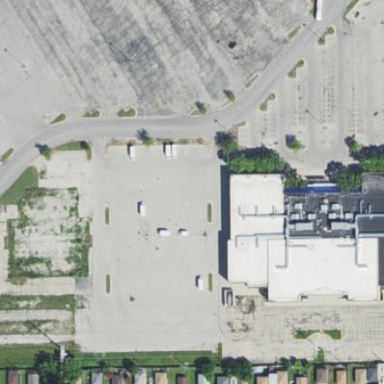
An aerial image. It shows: Cinema located in retail building.